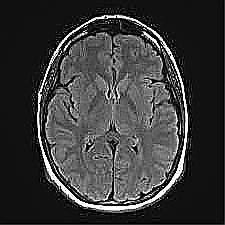
Label: notumor